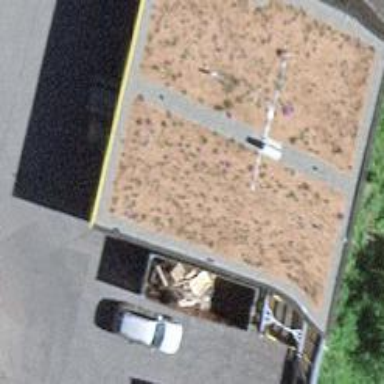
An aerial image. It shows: Toilets.